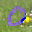
Label: 0